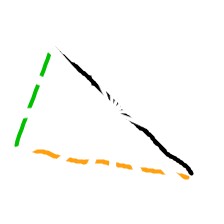
Shape: triangle